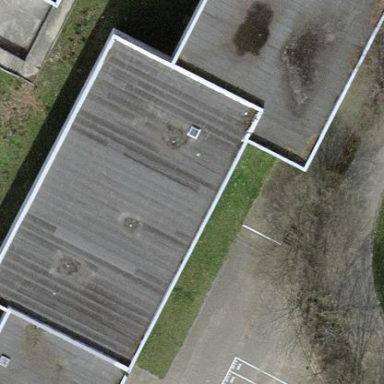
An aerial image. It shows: School building.